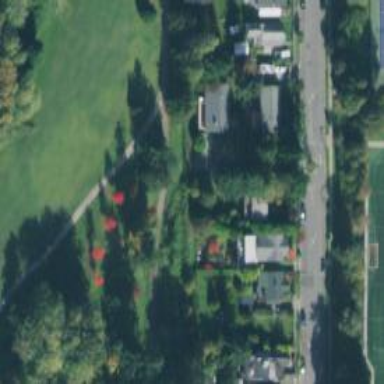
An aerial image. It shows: Path for golf carts.